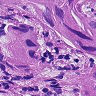
Metastatic tissue present: yes